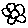
Label: flower